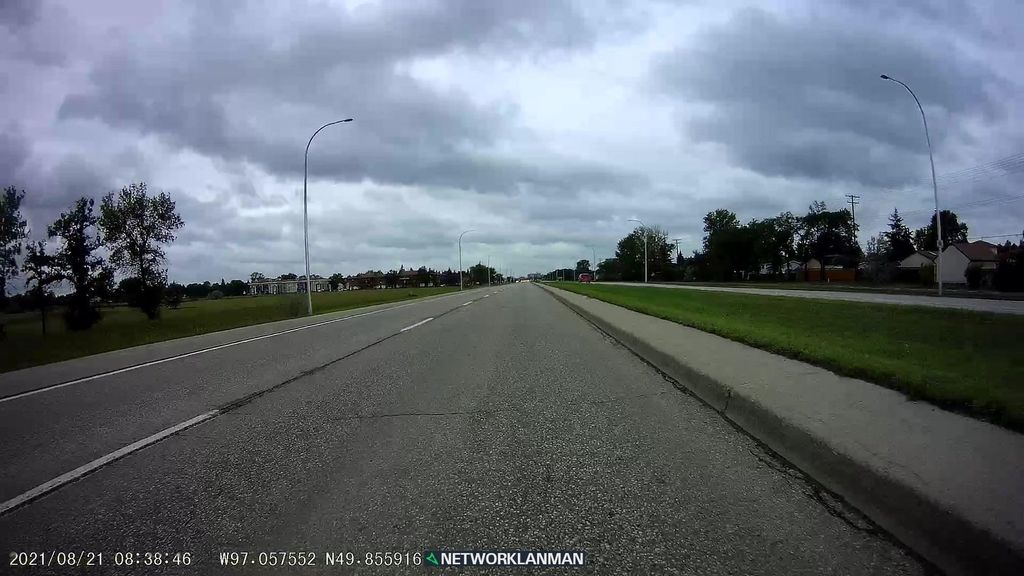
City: winnipeg